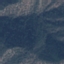
Land use / land cover class: HerbaceousVegetation